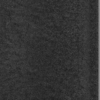
Label: dusty